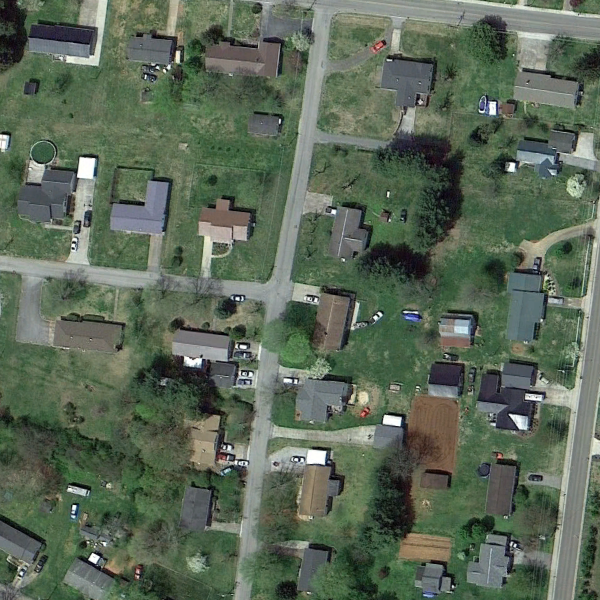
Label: MediumResidential